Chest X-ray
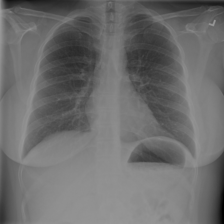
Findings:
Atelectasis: negative
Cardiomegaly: negative
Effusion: negative
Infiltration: negative
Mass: negative
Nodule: negative
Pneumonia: negative
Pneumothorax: negative
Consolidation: negative
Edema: negative
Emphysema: negative
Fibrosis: negative
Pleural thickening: negative
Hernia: negative